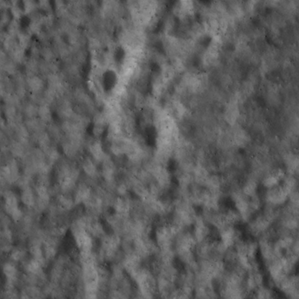
Label: non_frost